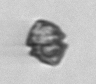
Label: Kryptoperidinium_triquetrum